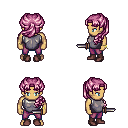
a pixel art fantasy rpg character, male body template, human, tanned skin, steel chest armor, magenta pants, pink princess hairstyle, bracelets, maroon shoes, dagger, four views (front, back, left, right), 2x2 character sprite sheet, small pixel art, hard edges, no anti-aliasing